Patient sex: M
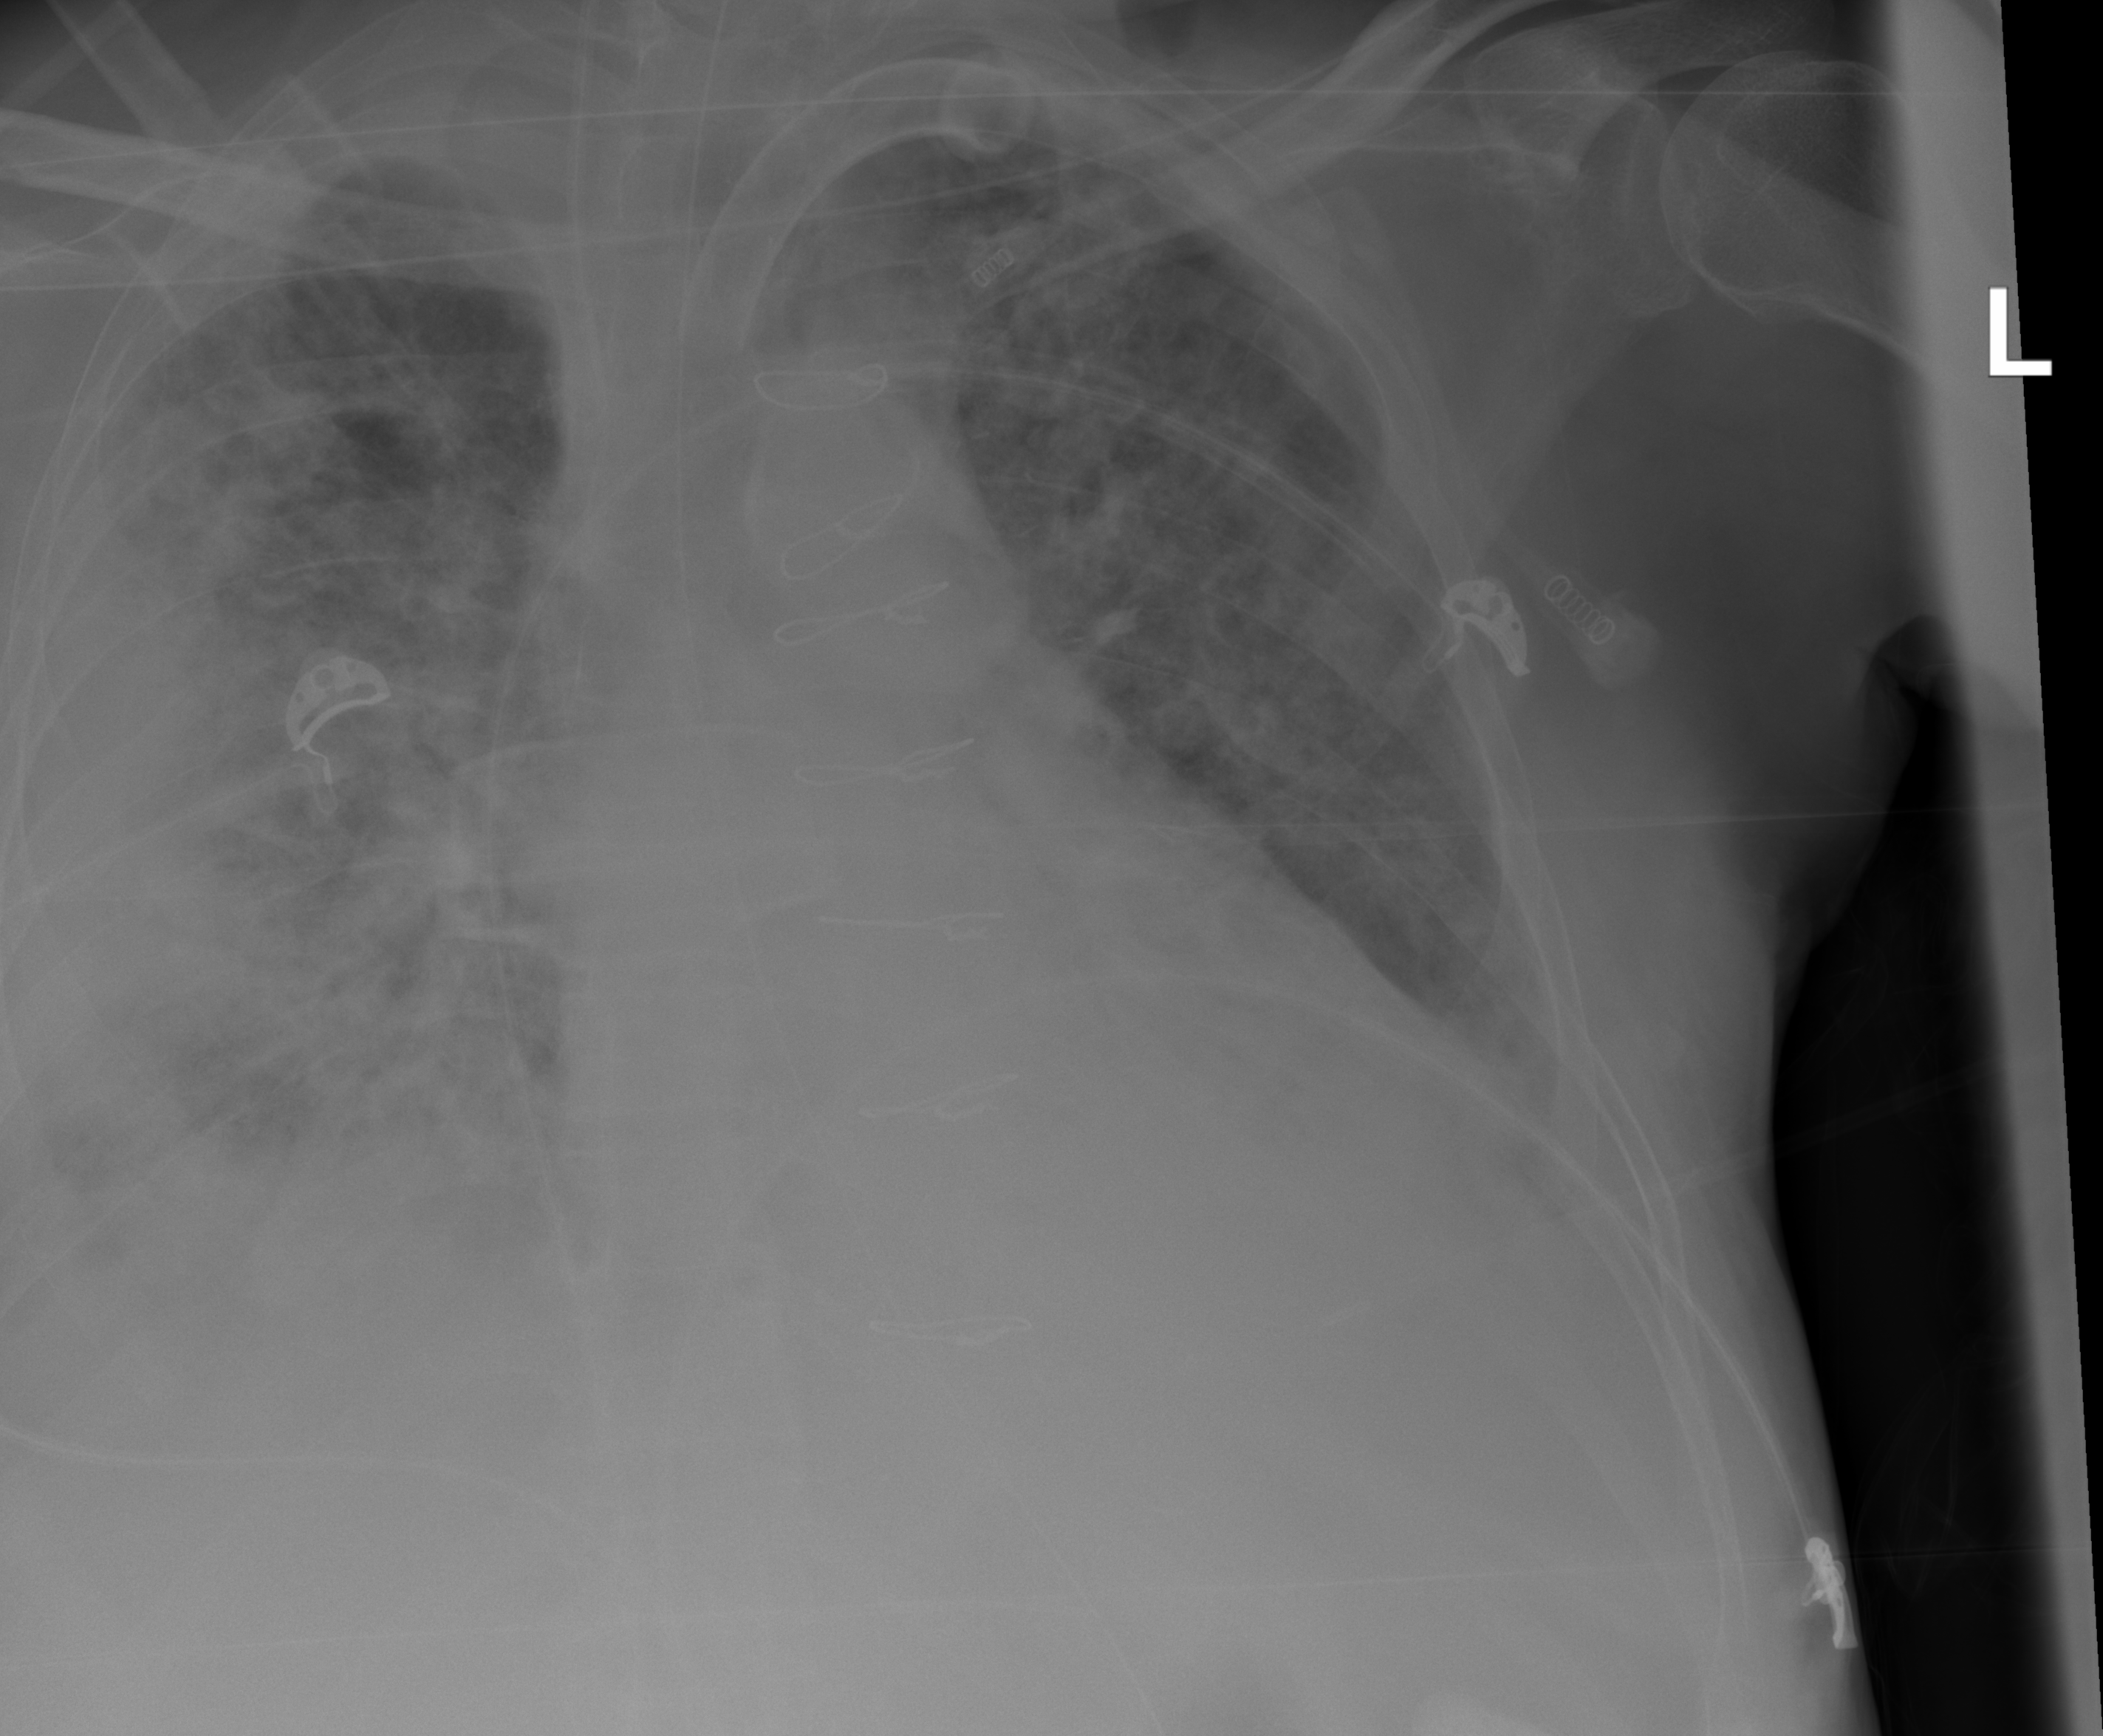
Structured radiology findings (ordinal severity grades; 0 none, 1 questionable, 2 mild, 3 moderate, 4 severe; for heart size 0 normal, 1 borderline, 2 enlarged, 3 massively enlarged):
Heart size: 2
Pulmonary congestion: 2
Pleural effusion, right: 2
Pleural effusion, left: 2
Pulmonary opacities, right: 3
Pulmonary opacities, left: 3
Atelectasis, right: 3
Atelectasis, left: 2